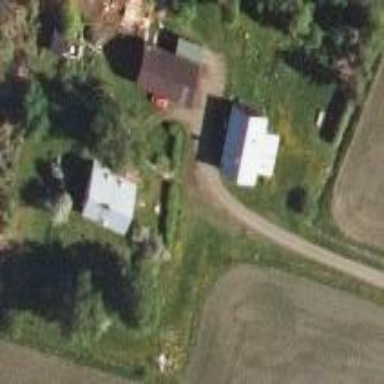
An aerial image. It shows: Farmyard area.